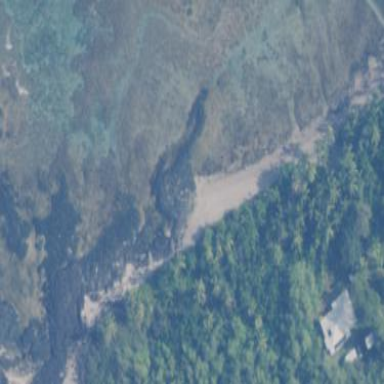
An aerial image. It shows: Sandy beach with natural surface.